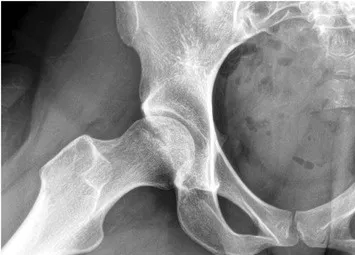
This AP x-ray was done 2 weeks post decompression. The patient was asymptomatic at this point, and x-ray shows a normal femoral head.
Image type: radiology (x_ray)